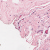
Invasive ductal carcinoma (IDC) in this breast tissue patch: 0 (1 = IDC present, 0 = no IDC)